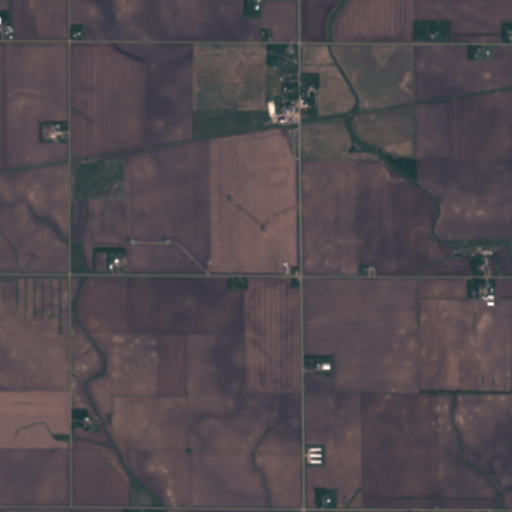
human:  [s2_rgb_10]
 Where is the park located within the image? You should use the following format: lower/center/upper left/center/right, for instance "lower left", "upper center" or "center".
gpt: The park is located in the center of the image.
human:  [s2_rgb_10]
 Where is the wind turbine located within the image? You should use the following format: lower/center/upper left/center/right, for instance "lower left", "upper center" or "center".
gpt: The wind turbine is located in the center left of the image.
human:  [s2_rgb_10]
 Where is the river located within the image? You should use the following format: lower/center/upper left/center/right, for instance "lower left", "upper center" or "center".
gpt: The river is located in the right of the image.
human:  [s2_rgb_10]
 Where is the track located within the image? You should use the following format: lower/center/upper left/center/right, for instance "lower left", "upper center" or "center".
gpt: There is no track in the image.